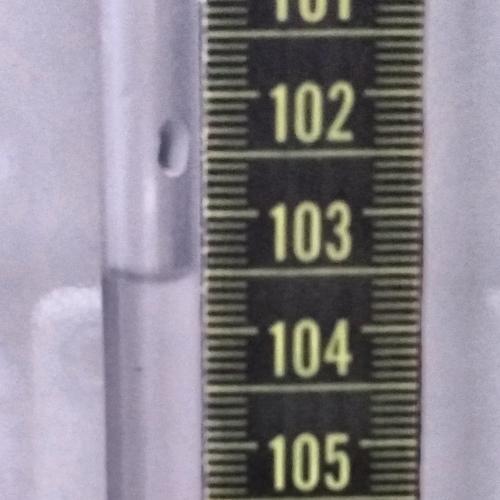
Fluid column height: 103.5 cm